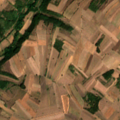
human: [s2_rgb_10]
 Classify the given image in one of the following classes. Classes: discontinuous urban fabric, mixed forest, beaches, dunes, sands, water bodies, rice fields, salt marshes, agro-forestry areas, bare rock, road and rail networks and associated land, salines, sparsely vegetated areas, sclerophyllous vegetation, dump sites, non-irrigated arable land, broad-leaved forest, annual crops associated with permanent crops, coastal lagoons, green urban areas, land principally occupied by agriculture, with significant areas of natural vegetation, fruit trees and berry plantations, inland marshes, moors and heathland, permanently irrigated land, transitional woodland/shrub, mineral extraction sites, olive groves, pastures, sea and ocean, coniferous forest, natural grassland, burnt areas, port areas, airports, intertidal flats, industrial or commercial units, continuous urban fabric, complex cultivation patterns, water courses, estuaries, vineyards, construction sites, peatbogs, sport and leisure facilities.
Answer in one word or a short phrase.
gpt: non-irrigated arable land, land principally occupied by agriculture, with significant areas of natural vegetation